Field crop: tomato
Growth stage: 2
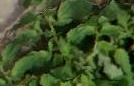
Species: tomato